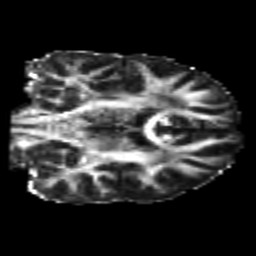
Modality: FA
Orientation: coronal
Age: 19
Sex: male
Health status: healthy
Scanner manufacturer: philips
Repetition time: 7.475 s
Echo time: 0.08753 s